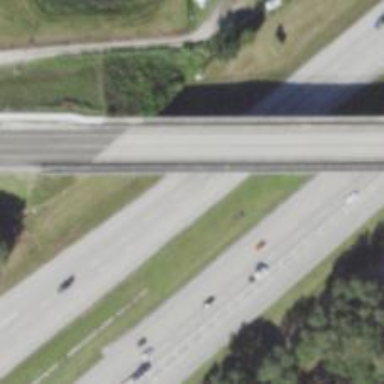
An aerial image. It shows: Asphalt motorway.